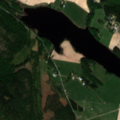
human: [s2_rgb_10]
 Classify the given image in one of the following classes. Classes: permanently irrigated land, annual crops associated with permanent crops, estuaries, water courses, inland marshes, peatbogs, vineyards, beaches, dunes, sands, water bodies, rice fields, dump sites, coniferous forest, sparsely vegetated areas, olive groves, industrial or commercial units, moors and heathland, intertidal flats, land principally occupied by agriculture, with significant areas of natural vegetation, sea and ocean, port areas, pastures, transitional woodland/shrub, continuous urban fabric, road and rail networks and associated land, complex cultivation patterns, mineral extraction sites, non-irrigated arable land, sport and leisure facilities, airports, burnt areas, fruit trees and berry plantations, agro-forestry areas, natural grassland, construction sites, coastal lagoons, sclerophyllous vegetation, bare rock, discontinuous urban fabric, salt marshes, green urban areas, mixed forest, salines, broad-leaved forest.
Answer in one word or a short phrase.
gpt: non-irrigated arable land, land principally occupied by agriculture, with significant areas of natural vegetation, mixed forest, water bodies